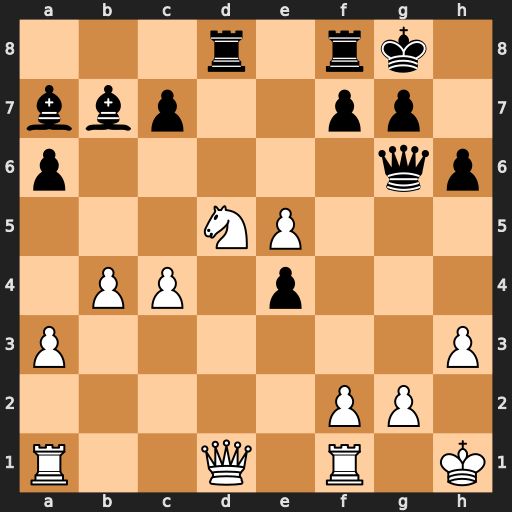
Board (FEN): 3r1rk1/bbp2pp1/p5qp/3NP3/1PP1p3/P6P/5PP1/R2Q1R1K
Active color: w
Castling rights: -
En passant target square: -
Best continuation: Ne7+ Kh7 Nxg6